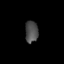
Tissue: lung
Cell type: T cells
Senescence score: 0.1578
Nuclear area (px): 275
Mean DAPI intensity: 76.68